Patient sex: M
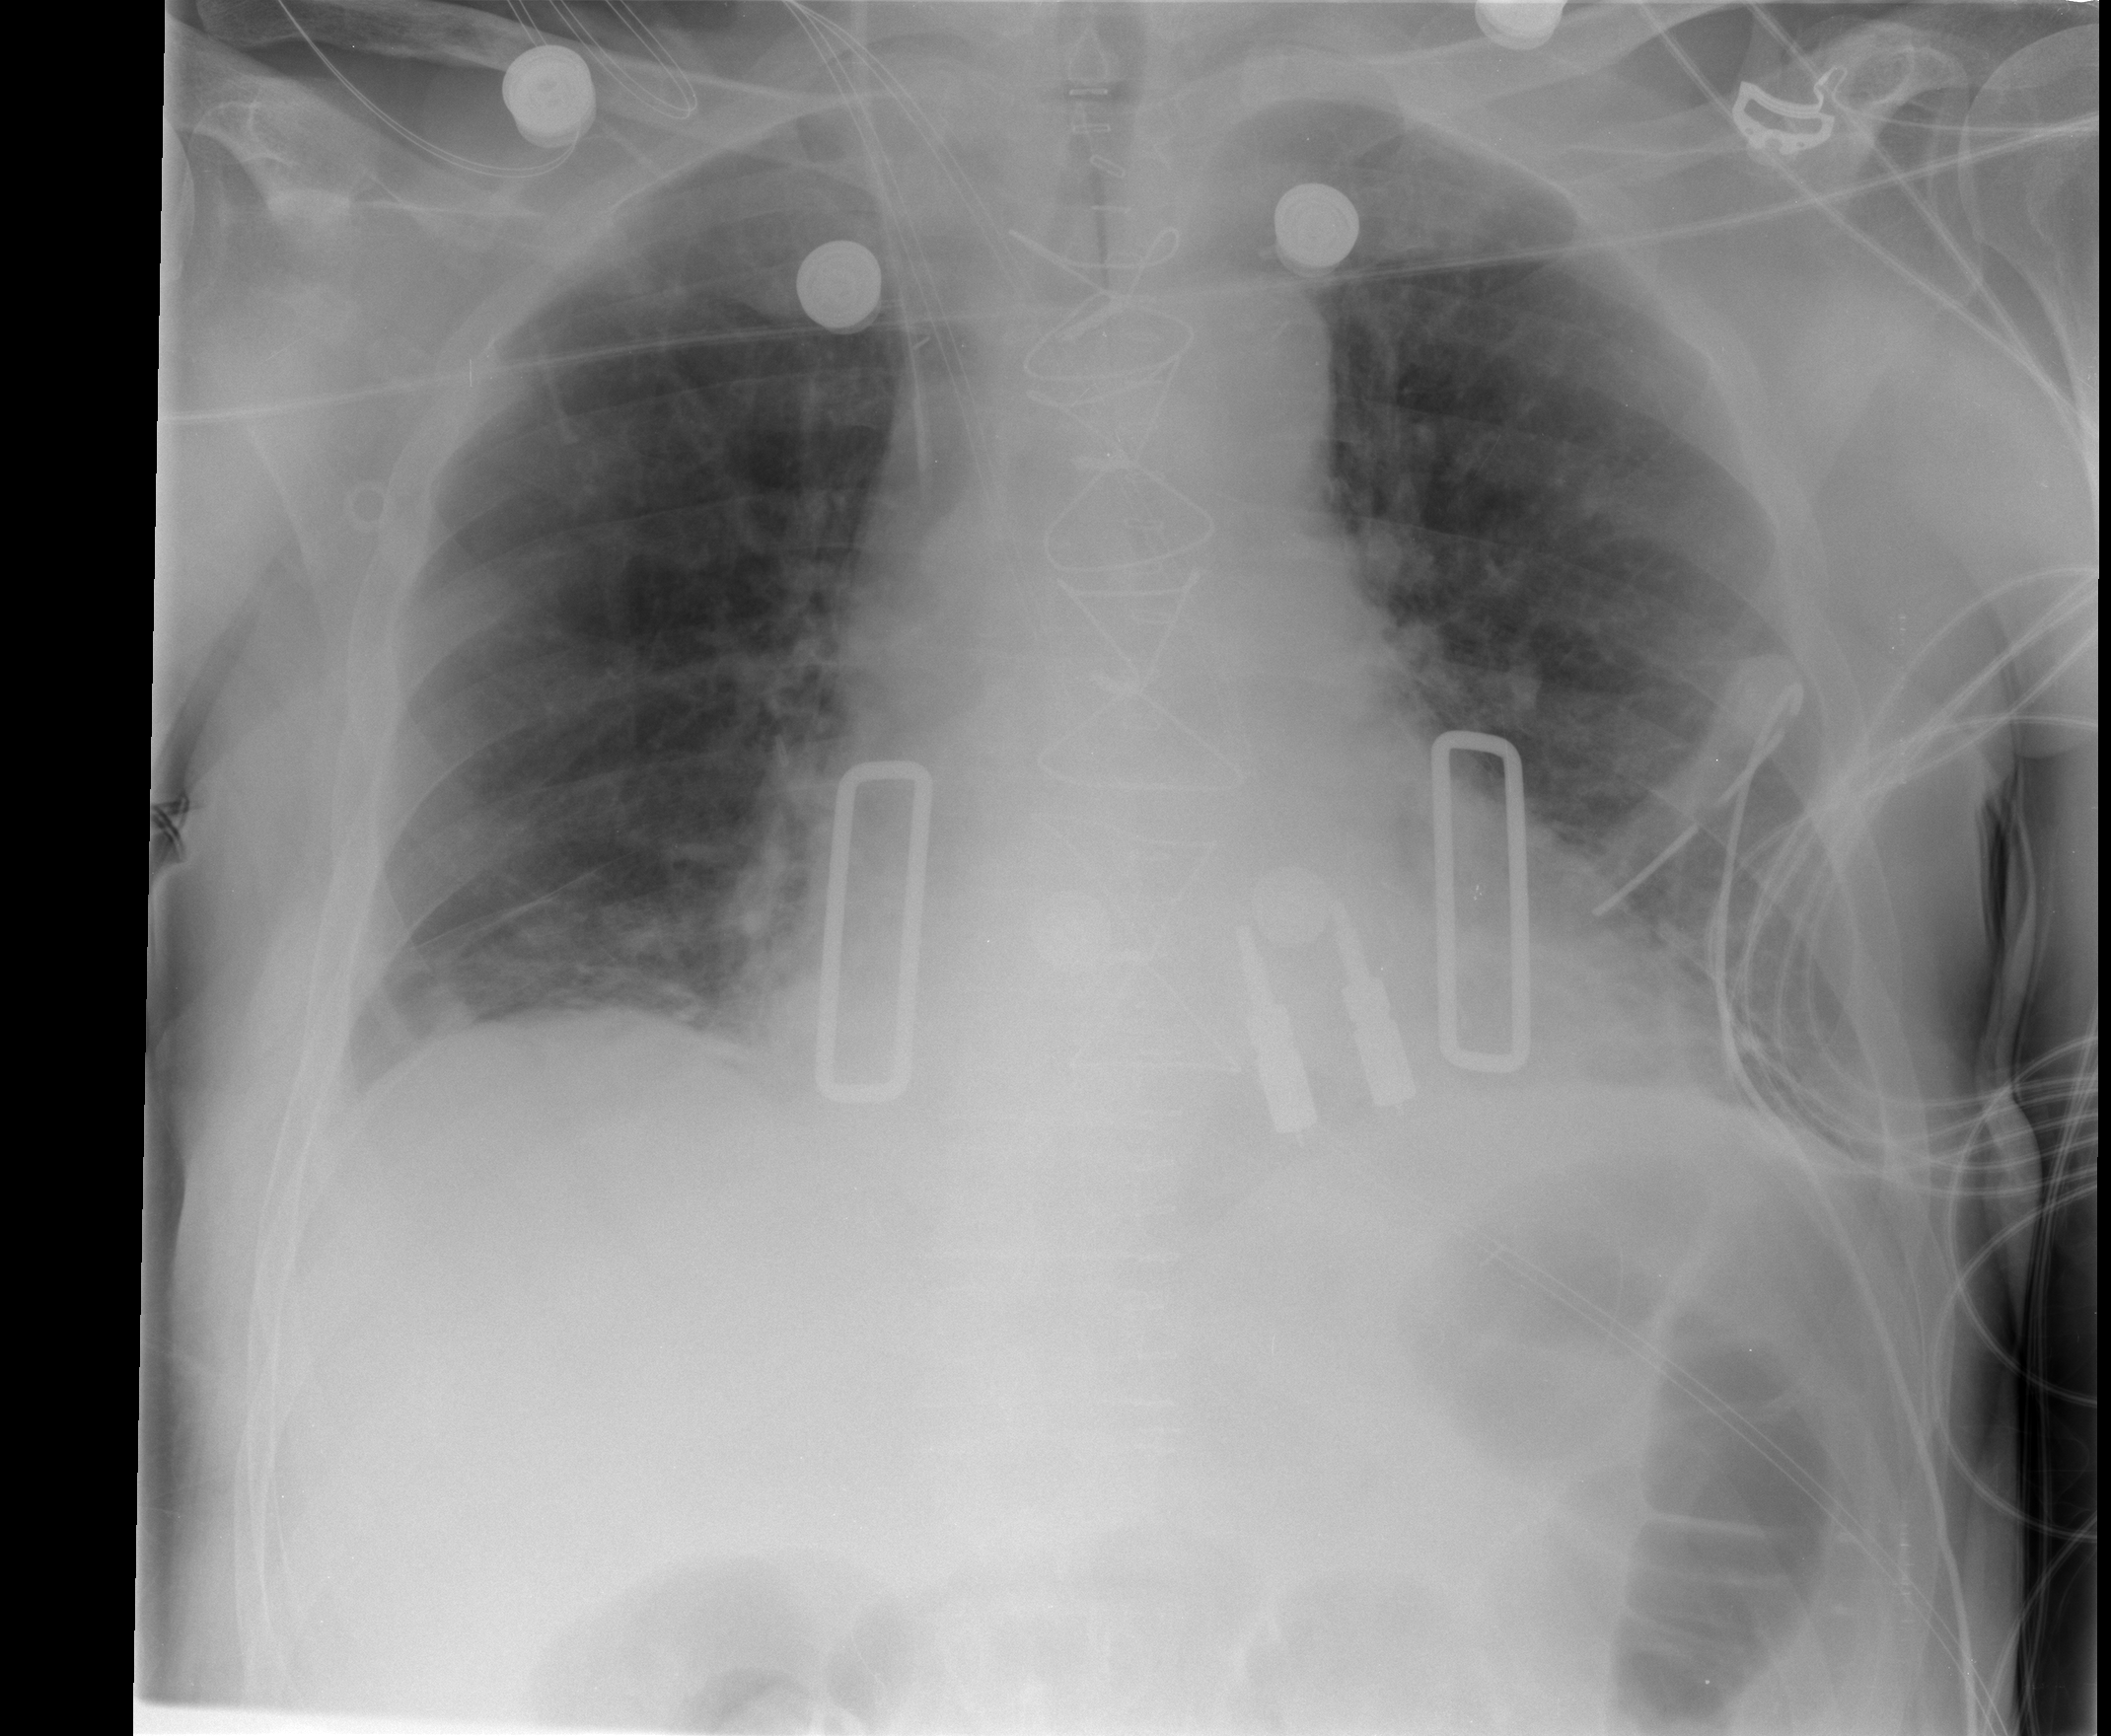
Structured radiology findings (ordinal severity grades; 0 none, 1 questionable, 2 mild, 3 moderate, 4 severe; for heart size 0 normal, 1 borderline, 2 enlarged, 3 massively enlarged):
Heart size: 2
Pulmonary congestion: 2
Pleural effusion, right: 1
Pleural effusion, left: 1
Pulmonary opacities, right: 0
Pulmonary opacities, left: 0
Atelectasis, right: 2
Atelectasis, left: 2